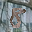
Label: 8